Question: I'm using the Default.png method to create a splashscreen. I'm using the same file for my background and the Default.png (except default.png has the 20 pixel status bar at the top).
However, the iphone isn't displaying them in them the same. The Default.png is being displayed darker than the background, so it's painfully obvious when the app is loaded.
As a visual example of what I mean, please see below:

The image on left is the Default.png whereas the image on the right is when the app has loaded. The difference looks subtle here but when the whole image changes, it looks quite drastic.
Is this an issue with the colour-formatting of the pngs? Or is this an iOS feature whereby the Default.png appears slightly darker anyway?
It's probably not worth mentioning but I'm using Monotouch to develop my app, I doubt that would have anything to do with this.
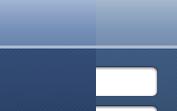
Answer: Solved the problem. The designer sent me new versions of the backgrounds and the Default.png is now displaying the correct colour.
I have a feeling I had saved the previous version with a different colour profile to the background, hence why it was being displayed differently.